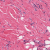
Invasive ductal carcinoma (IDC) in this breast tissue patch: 1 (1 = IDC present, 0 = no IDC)